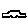
Label: car